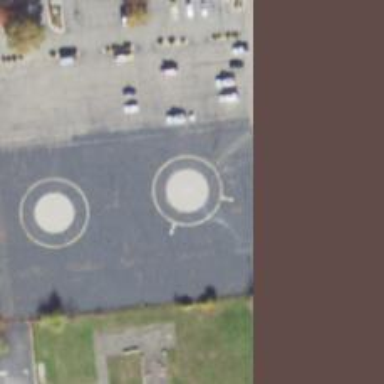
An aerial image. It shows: Image of helipad at airport.